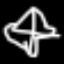
Label: octagon